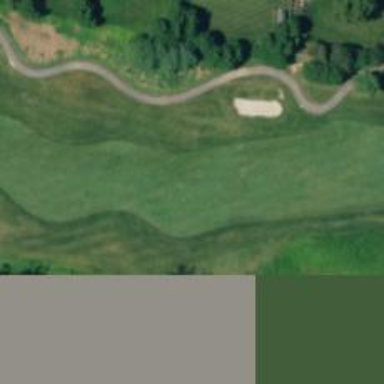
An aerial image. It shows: Golf hole.